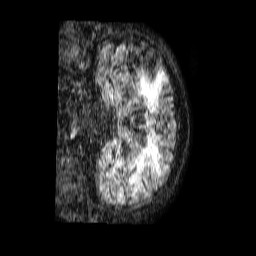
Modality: FLAIR
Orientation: coronal
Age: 64
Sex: male
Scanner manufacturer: philips
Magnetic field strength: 1.5 T
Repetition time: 4.8 s
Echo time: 0.3 s